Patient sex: M
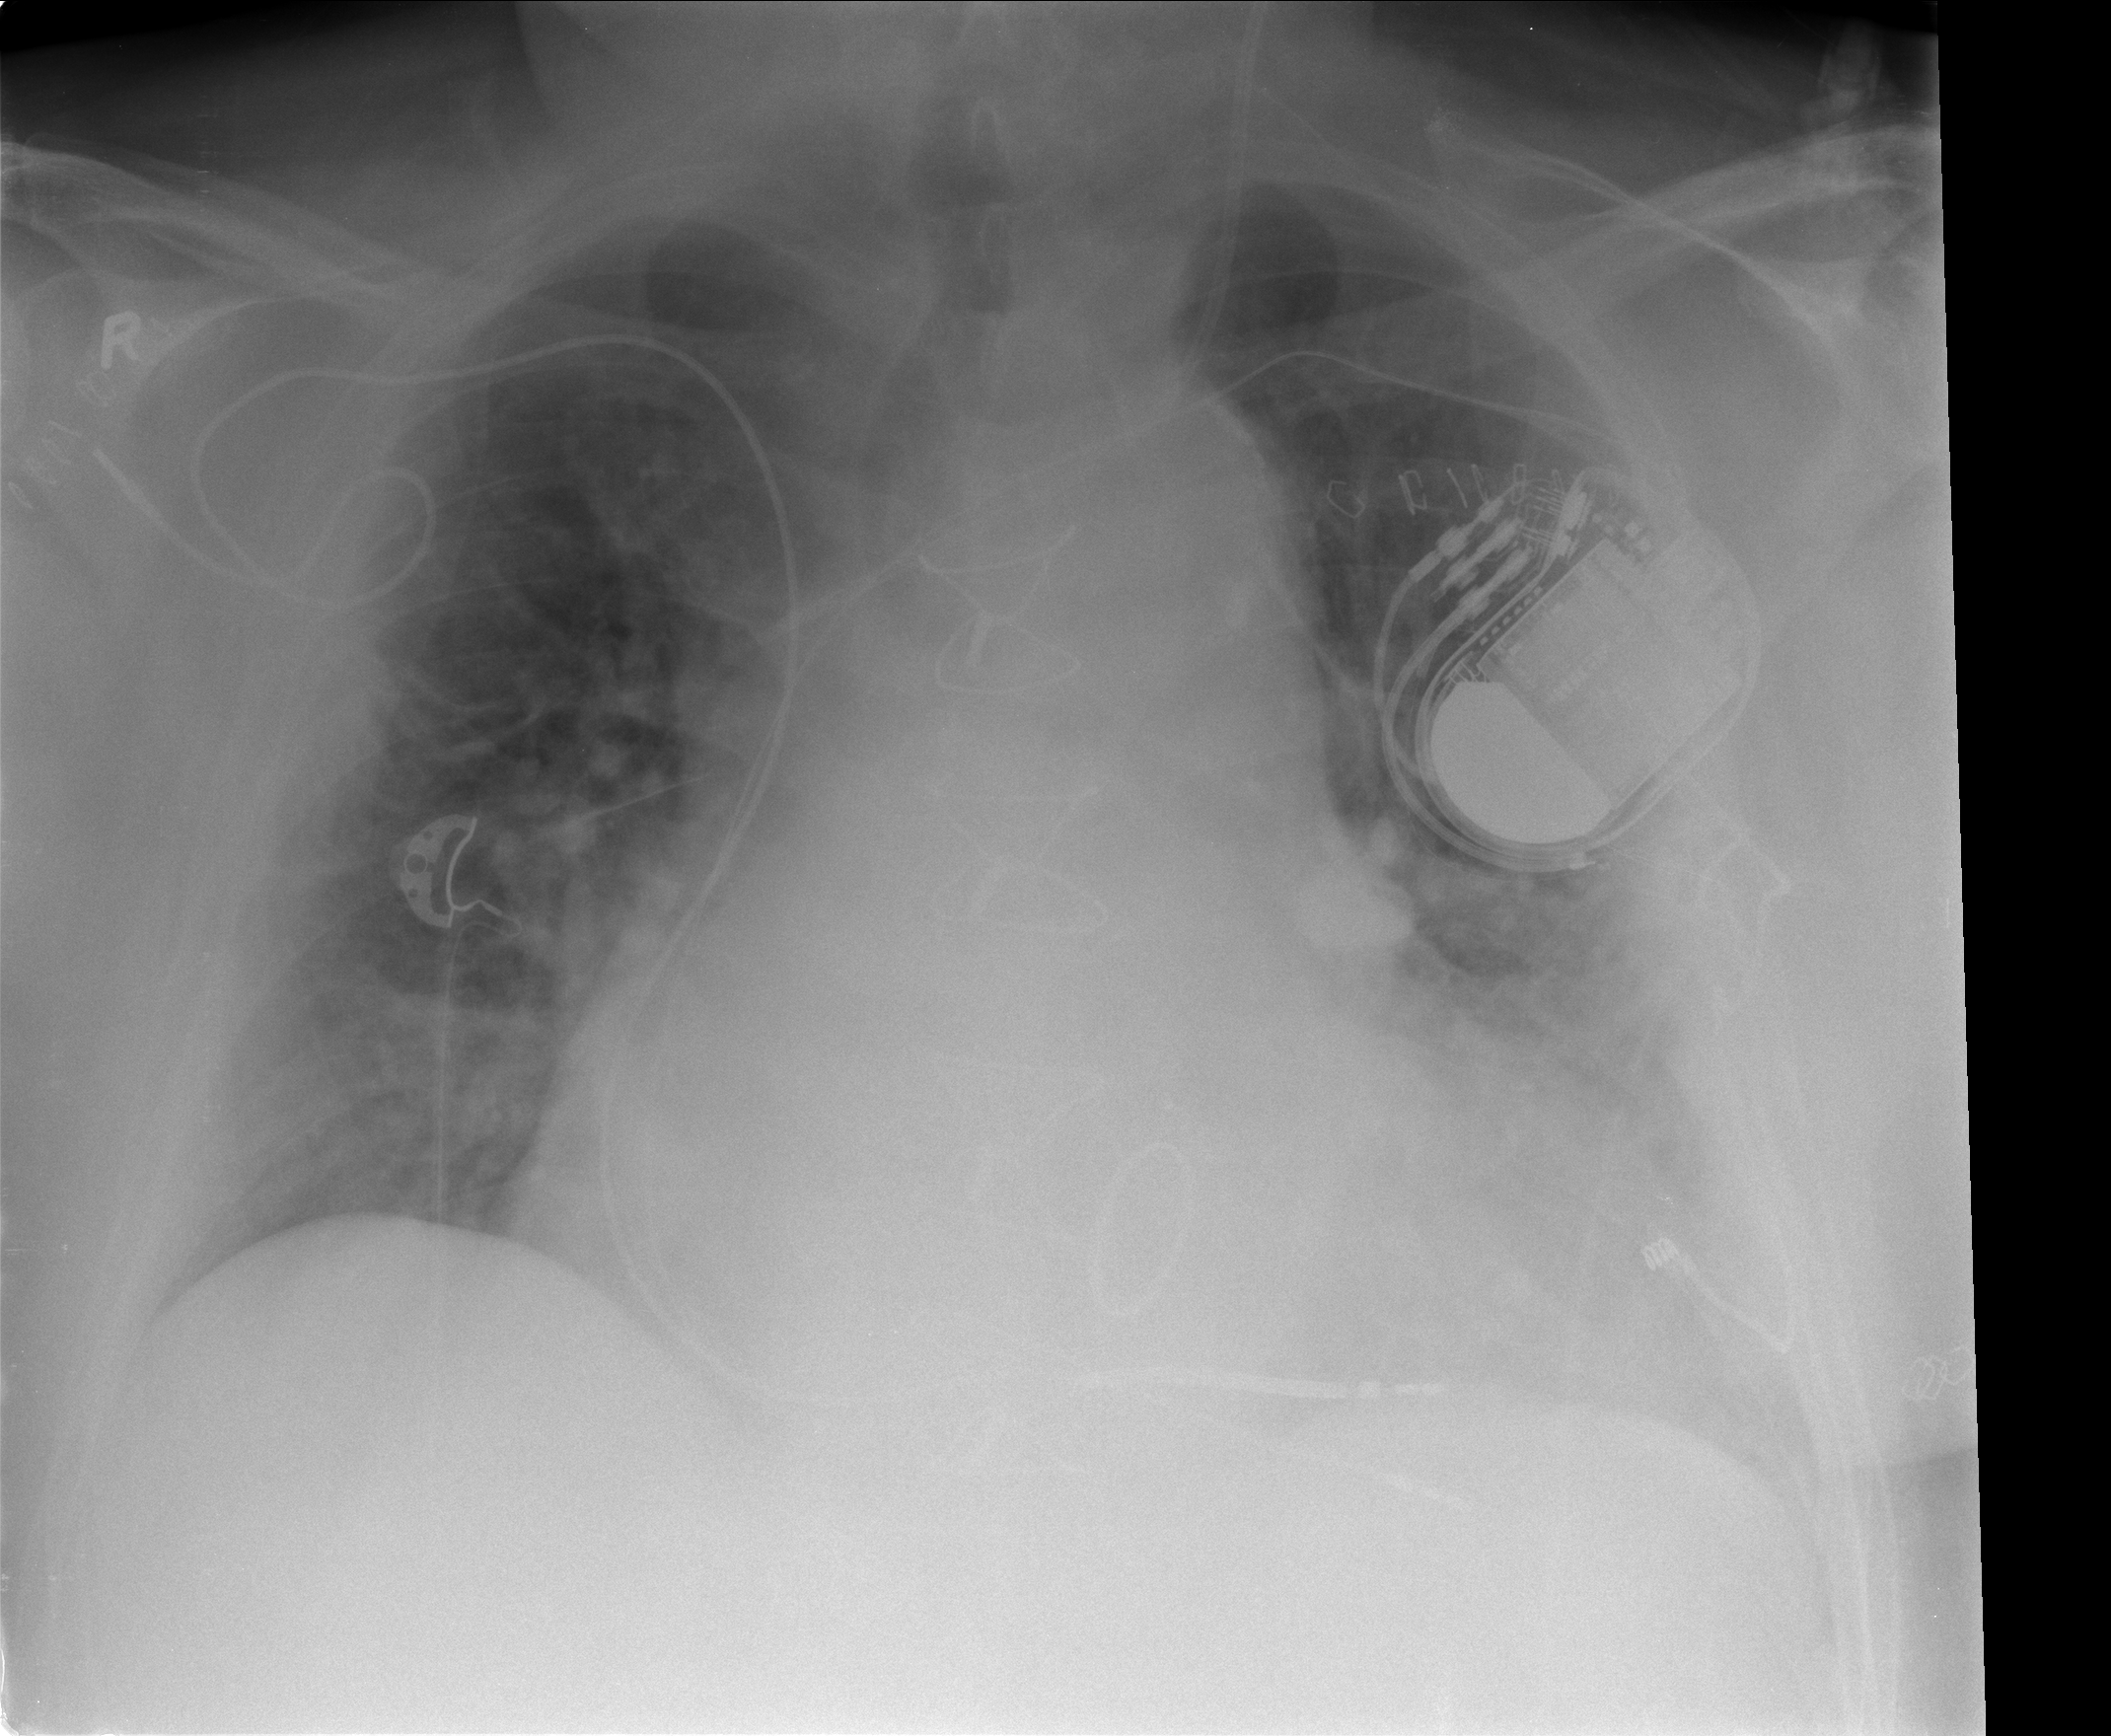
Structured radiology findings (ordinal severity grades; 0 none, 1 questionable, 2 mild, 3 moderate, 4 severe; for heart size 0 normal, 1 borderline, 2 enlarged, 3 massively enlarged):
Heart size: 3
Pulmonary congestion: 2
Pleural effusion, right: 0
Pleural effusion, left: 0
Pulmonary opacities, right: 2
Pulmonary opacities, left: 2
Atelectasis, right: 2
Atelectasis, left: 2